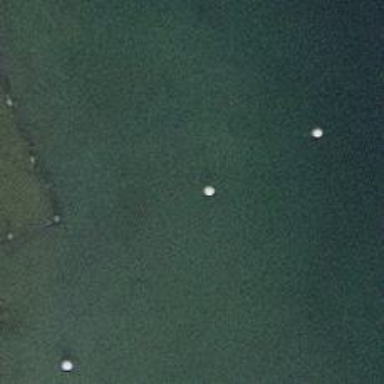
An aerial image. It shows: Man-made buoy.